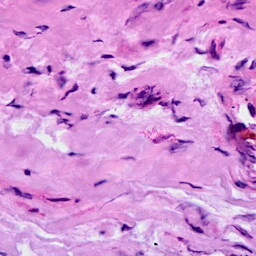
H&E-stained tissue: Breast